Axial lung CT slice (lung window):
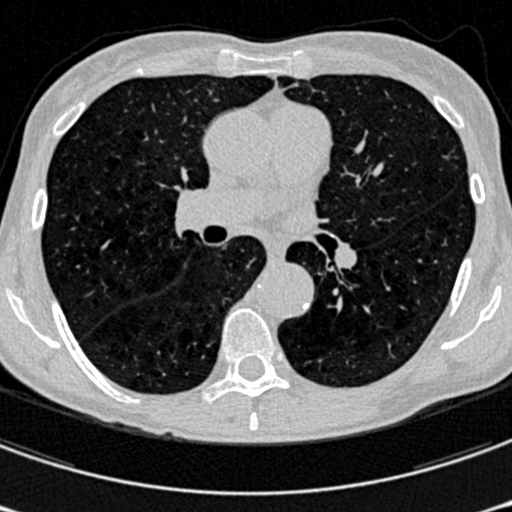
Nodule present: no